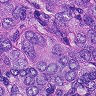
Metastatic tissue present: yes